Question: I want to draw a rectangle in my ViewController2.
I read that I can use CGRect but I can't find how to do it.
I want to represent a room, so i can place a dot in the position where i am in the room.
I've already tried to override drawRect method but i had some errors

I tried with this code:
'''
// rectangle.h
#import <UIKit/UIKit.h>
@interface Rectangle : UIView
@property (nonatomic, assign) CGRect myRect;
@end
// rectangle.m
#import "rectangle.h"
@implementation Rectangle
@synthesize myRect;
- (void)drawRect:(NSRect)rect {
// Drawing code here.
CGContextRef c = UIGraphicsGetCurrentContext();
CGContextSetRGBFillColor(c, 1.0, 0.0, 0.5, 1.0);
CGContextFillRect(c, myRect);
}
@end
// ViewController2.m
#import "ViewController2.h"
#import "rectangle.h"
@implementation ViewController2
// Implement viewDidLoad to do additional setup after loading the view.
- (void)viewDidLoad {
[super viewDidLoad];
if(![self.view isKindOfClass:Rectangle])
{
Rectangle *view = [[Rectangle alloc] initWithFrame:self.view.bounds];
self.view = view;
}
[(rectangle*)self.view setMyRect:CGRectMake(120, 120, 80, 80)];
[self.view setNeedsDisplay];
}
@end
'''
But this doesn't work
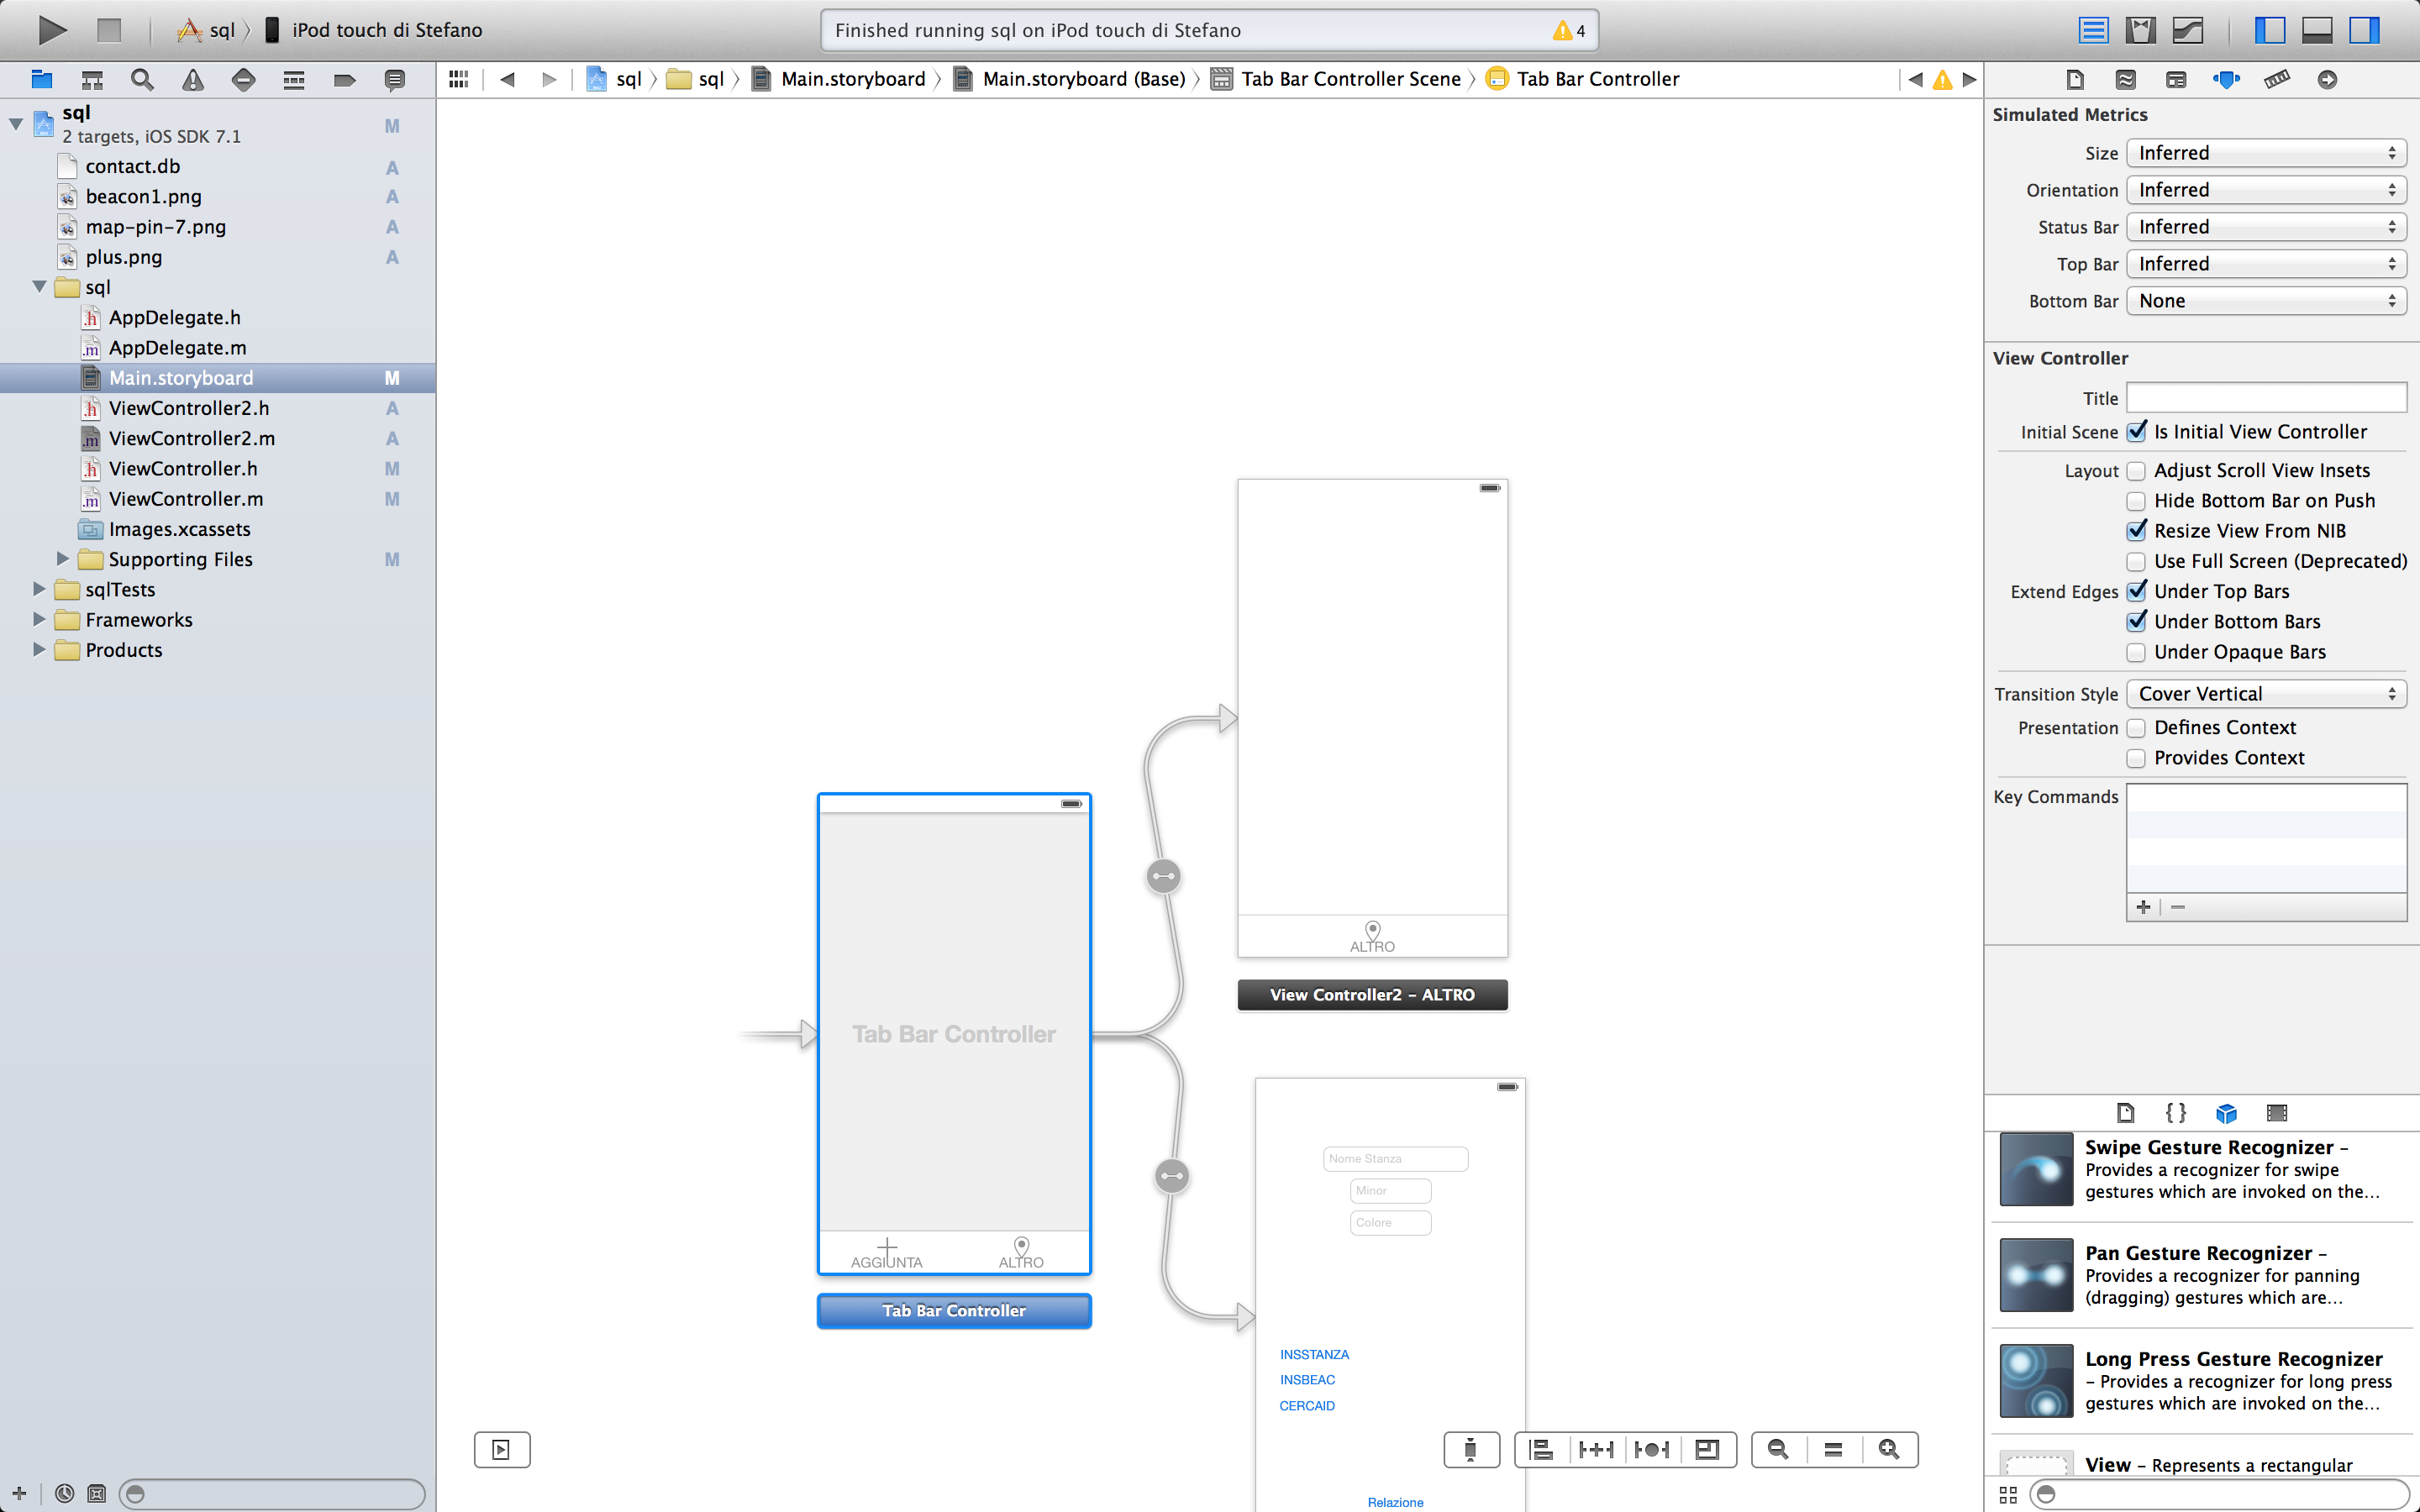
Answer: First of all I don't think you understand CGRect is a struct and not an object. It defines a rectangles point of origin and size which you need to then use with a UIView or another UI class.
Drawing a rect as @user2277872 has indicated takes a CGRect as its frame - Assigning it's point of origin in the view (x.y) and it's width and height (w,d)
to get that on to your view controller view you'll need to add it as a subview.
> CGRect frame = CGRectMake(0, 0, 200, 400); then do UIView *v = [[UIView alloc] initWithFrame:frame];
again as @user2277872 has indicated you can do this in the viewdidload method
only think he didn't tell you is that you should the write
'''
[self.view addSubview: v];
'''
another point to note is the view is usually white by default so you'll need to set the background colour if you want to see it
'''
[v setBackgroundColor: [UIColor redColor]];
'''
You should see a rectangle at the top of the view.
As you're using storyboards you could just drag a view on to the view controller and set it's colour and size there.